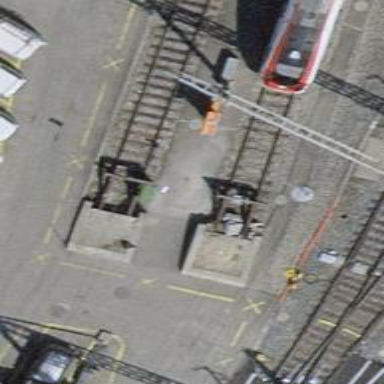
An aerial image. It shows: Railway buffer stop.